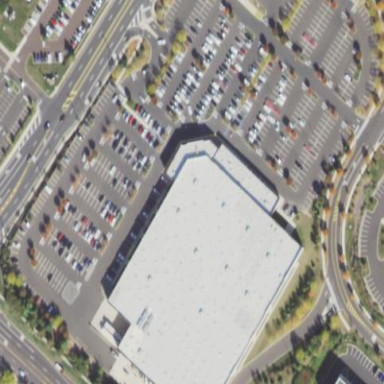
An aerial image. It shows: Retail building with wholesale shop.